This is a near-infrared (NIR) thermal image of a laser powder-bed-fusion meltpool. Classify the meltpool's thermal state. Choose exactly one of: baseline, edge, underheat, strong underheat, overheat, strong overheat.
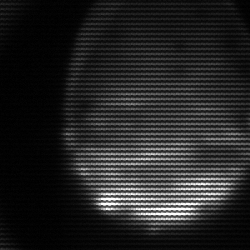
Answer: edge